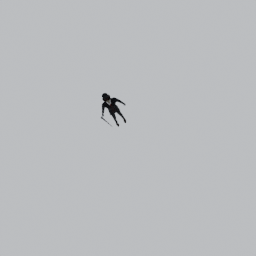
Label: people